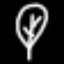
Label: leaf